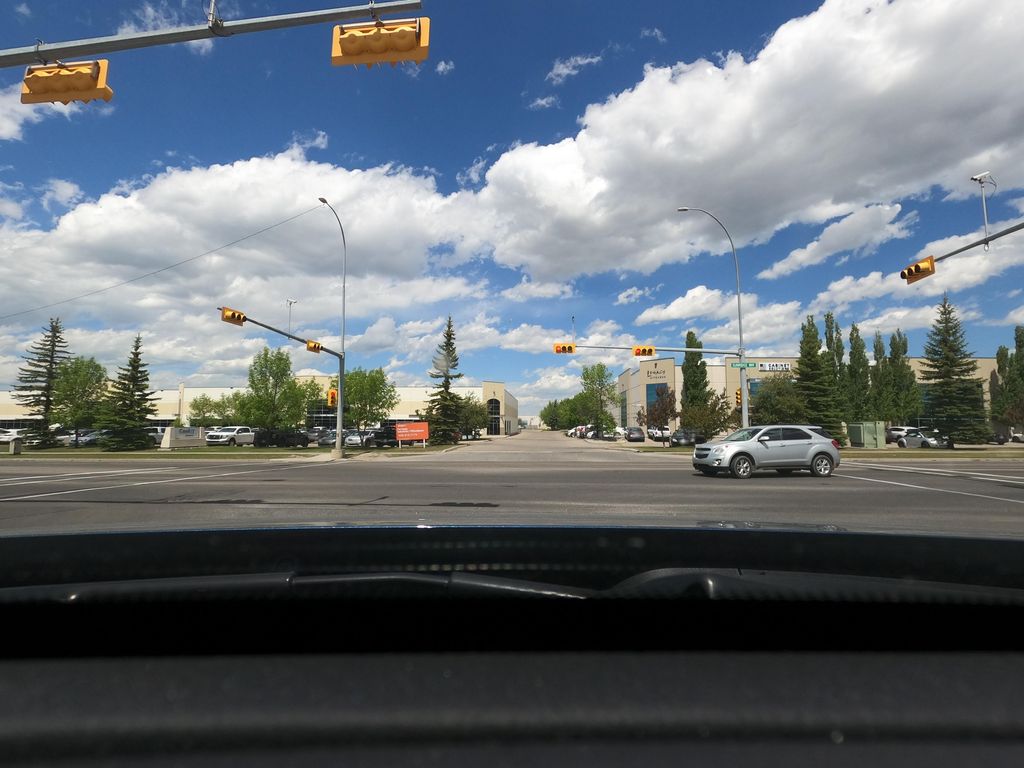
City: calgary